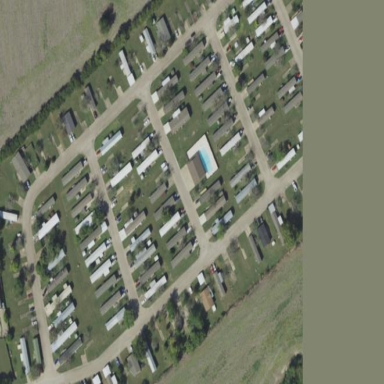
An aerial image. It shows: Residential area designated as trailer park.